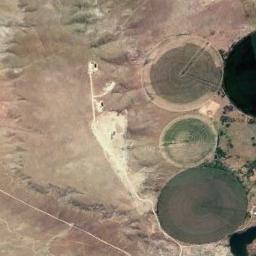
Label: circular_farmland